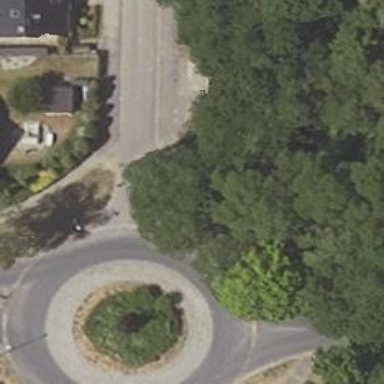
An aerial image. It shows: Tertiary road made of asphalt leading to roundabout junction.